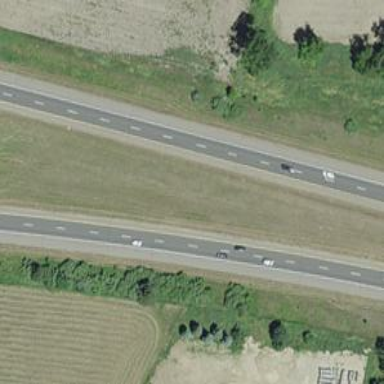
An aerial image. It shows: Motorway.